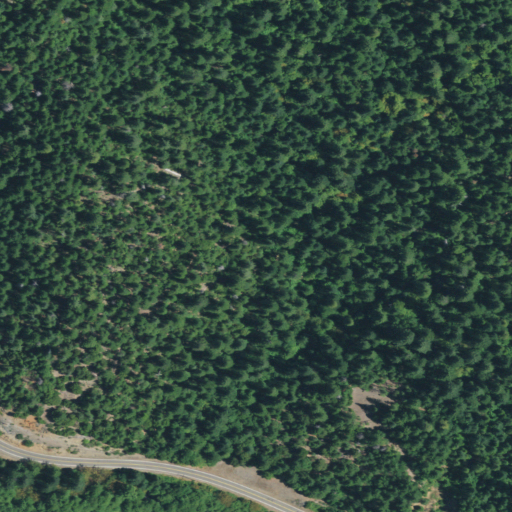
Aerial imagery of valley in California named Wagner Gulch containing grassland, open development, and low intensity development